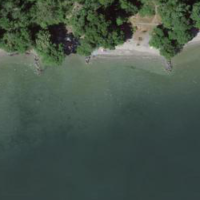
EUNIS habitat code: 14
Species observed at this site:
Juglans regia
Allium ursinum
Lamium maculatum
Sturnus vulgaris
Mergus merganser